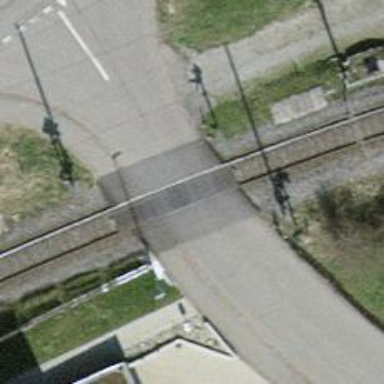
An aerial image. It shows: Level crossing with double half barrier.